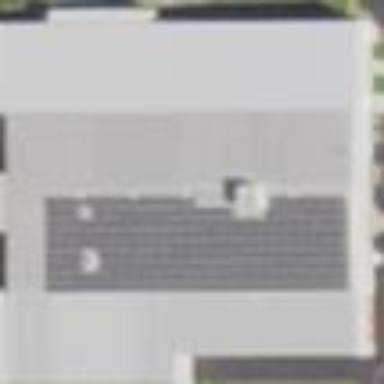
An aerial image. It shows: Commercial building.